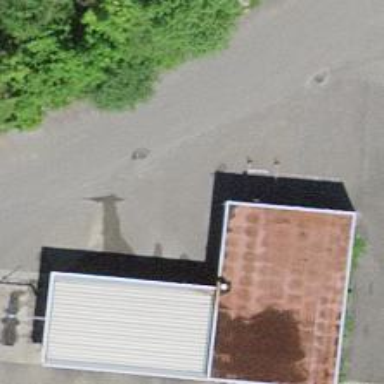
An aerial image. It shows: Building housing car wash facility.